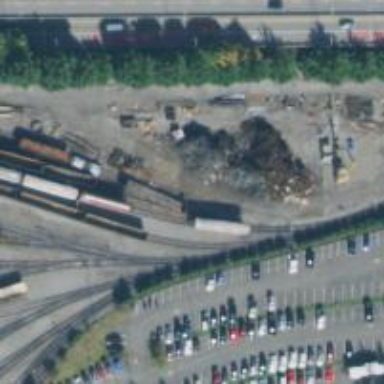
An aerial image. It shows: Railway yard in service.